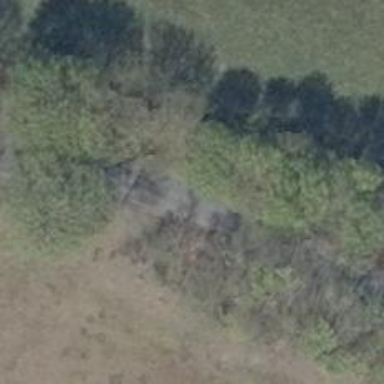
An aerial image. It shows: Row of broadleaved trees.